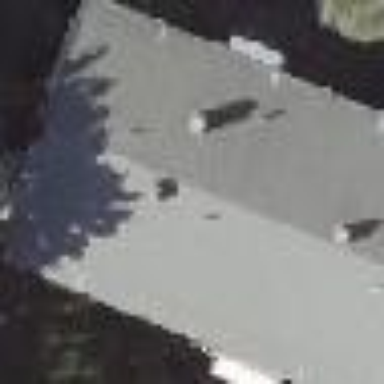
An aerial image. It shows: Gabled roof on building that houses apartments.